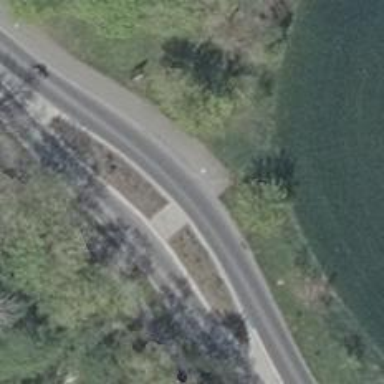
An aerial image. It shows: Uncontrolled road crossing.